Interaction volume radius: 10 \u00c5
Interaction volume height: 20 \u00c5
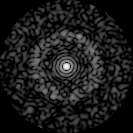
Disorder parameter: 0.8412